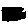
Label: square